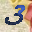
Label: 3